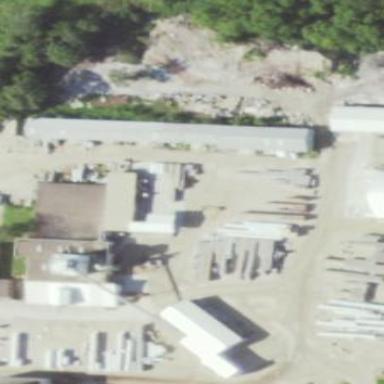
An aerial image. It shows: Manufacturing building.